Interaction volume radius: 5 \u00c5
Interaction volume height: 10 \u00c5
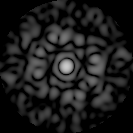
Disorder parameter: 0.764